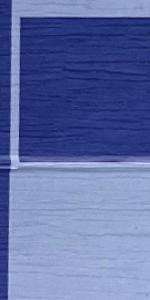
Label: Empty